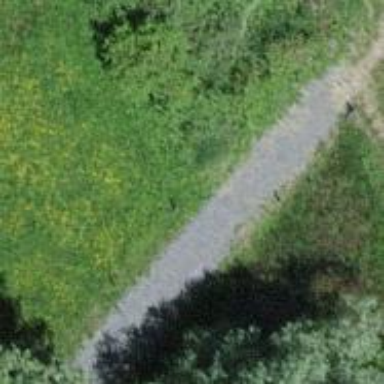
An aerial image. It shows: Footway with gravel surface.